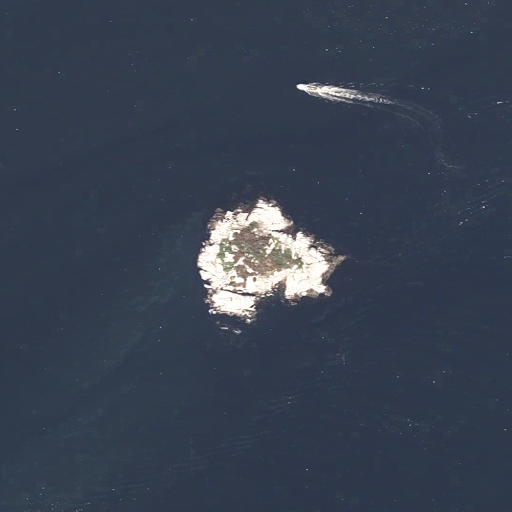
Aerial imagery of island in Maine named Garden Island containing open water, barren land, and herbaceous wetlands